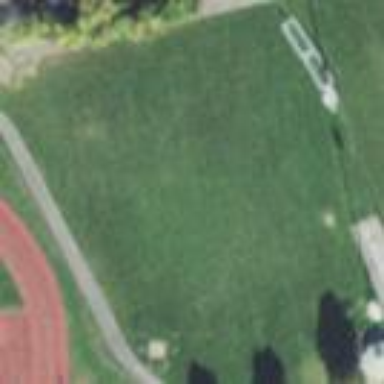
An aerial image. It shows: Pitch for leisure activities.